Question: I am using this code in my xml layout I added my layout below and some images
'''
......
<androidx.coordinatorlayout.widget.CoordinatorLayout
android:id="@+id/notes_container_layout"
android:layout_width="match_parent"
android:layout_height="wrap_content"
android:fitsSystemWindows="true">
.......
<com.google.android.material.floatingactionbutton.FloatingActionButton
android:id="@+id/add_note_fab"
android:layout_width="wrap_content"
android:layout_height="wrap_content"
android:layout_margin="@dimen/medium_margin"
android:backgroundTint="@color/colorPrimary"
app:layout_anchor="@id/bottomAppBar"
app:srcCompat="@drawable/ic_add_black_24dp"
tools:ignore="VectorDrawableCompat" />
<com.google.android.material.bottomappbar.BottomAppBar
android:id="@+id/bottomAppBar"
android:layout_width="match_parent"
android:layout_height="wrap_content"
android:layout_gravity="bottom"
android:backgroundTint="@color/colorPrimary"
app:hideOnScroll="false"
app:menu="@menu/appbar_menu"
app:navigationIcon="@drawable/ic_menu" />
</androidx.coordinatorlayout.widget.CoordinatorLayout>
</layout>
'''
and the height of the BottomAppbar is taking my whole layout as shown in the image
and it should look like this image <URL>
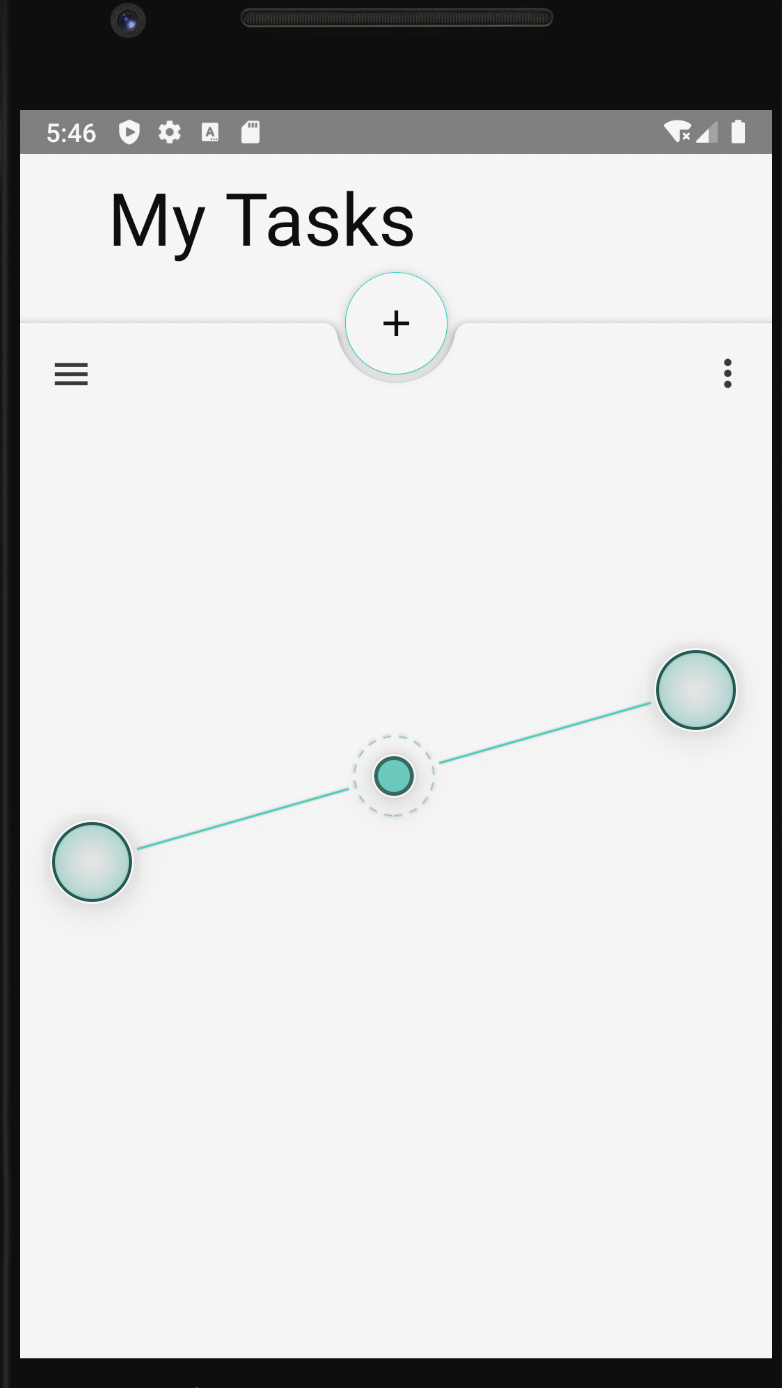
Answer: The issue is not in the dimension of the 'BottomAppBar'.
Check your parent layout dimension or position:
'''
<androidx.coordinatorlayout.widget.CoordinatorLayout
android:id="@+id/notes_container_layout"
android:layout_height="wrap_content"
'''
The 'BottomAppBar' has the right height but the 'CoordinatorLayout' uses 'android:layout_height="wrap_content"'.
Change the height of the 'CoordinatorLayout' or use 'android:layout_gravity="bottom"' in your 'CoordinatorLayout'.
<URL>